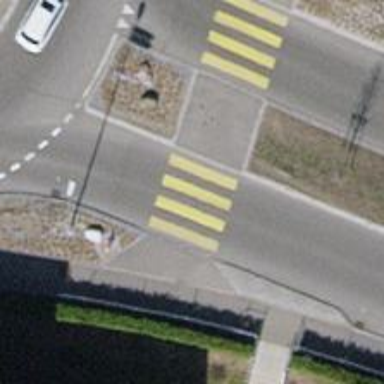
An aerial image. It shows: Uncontrolled road crossing with markings.